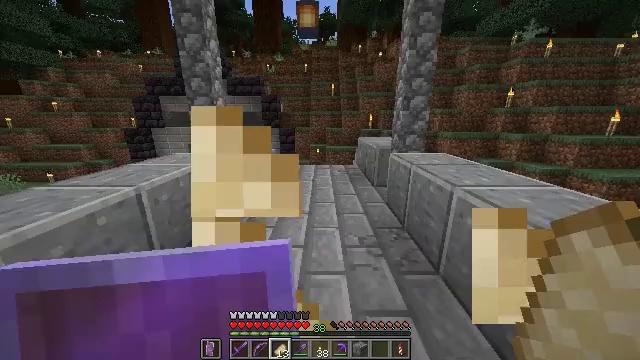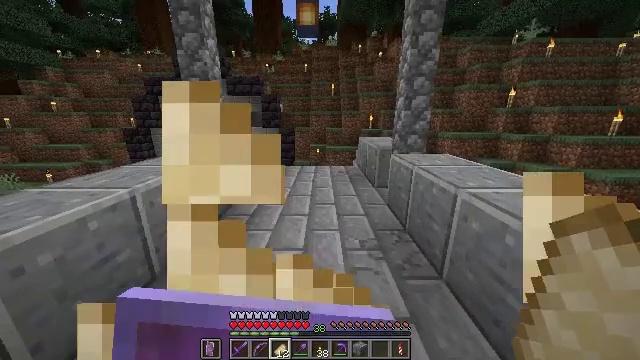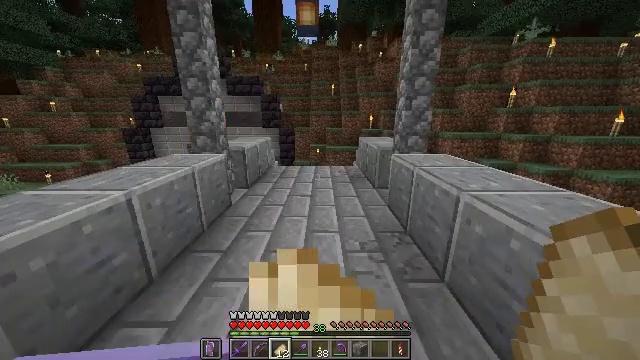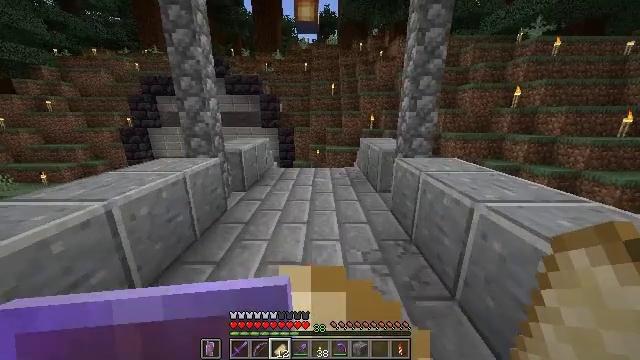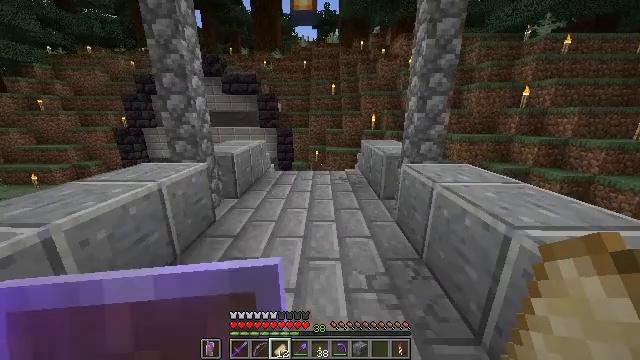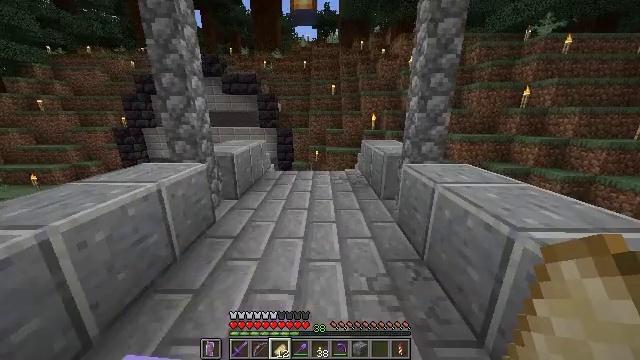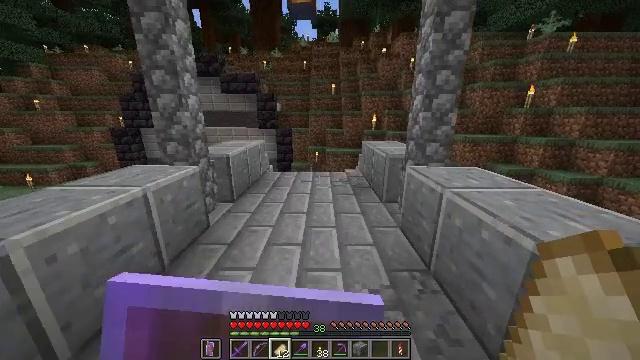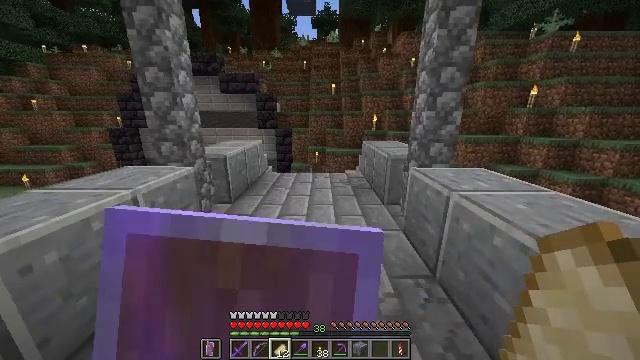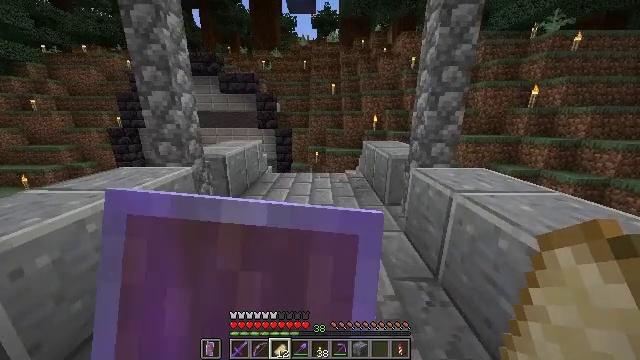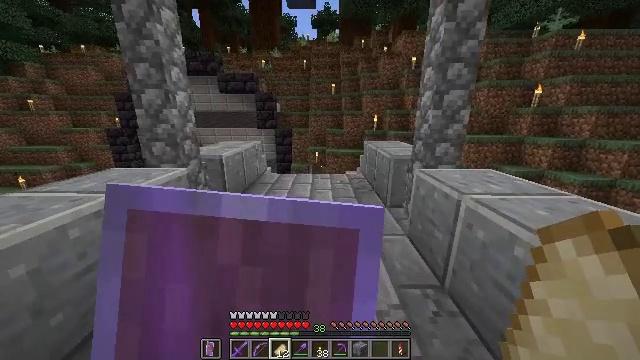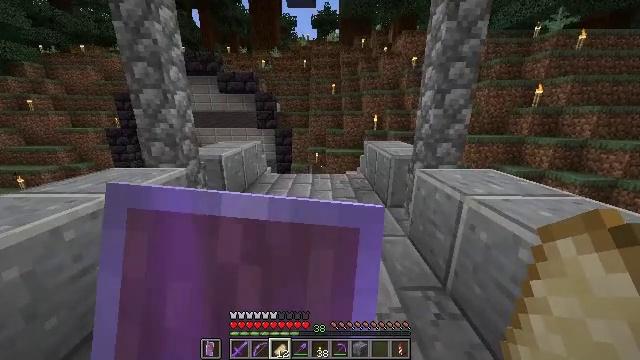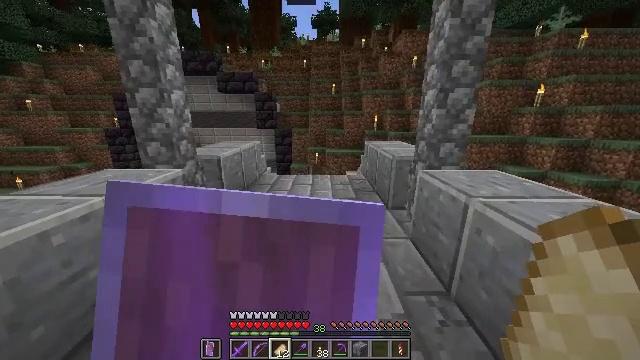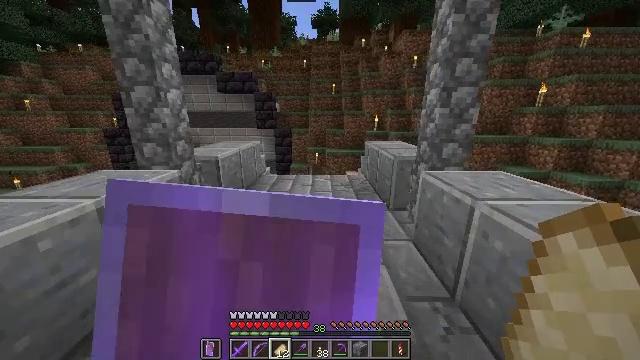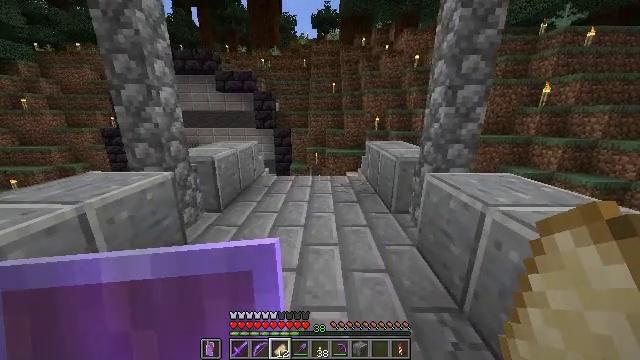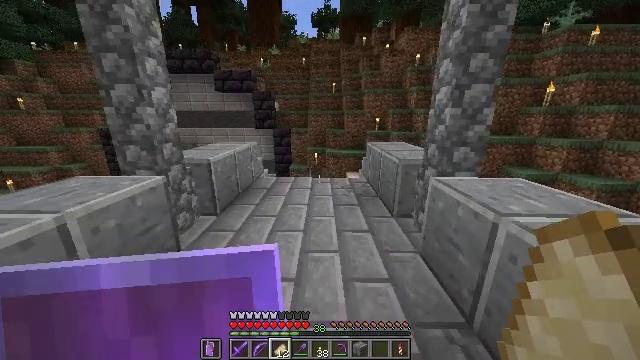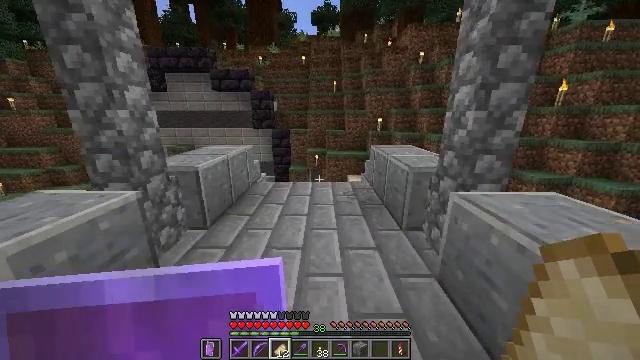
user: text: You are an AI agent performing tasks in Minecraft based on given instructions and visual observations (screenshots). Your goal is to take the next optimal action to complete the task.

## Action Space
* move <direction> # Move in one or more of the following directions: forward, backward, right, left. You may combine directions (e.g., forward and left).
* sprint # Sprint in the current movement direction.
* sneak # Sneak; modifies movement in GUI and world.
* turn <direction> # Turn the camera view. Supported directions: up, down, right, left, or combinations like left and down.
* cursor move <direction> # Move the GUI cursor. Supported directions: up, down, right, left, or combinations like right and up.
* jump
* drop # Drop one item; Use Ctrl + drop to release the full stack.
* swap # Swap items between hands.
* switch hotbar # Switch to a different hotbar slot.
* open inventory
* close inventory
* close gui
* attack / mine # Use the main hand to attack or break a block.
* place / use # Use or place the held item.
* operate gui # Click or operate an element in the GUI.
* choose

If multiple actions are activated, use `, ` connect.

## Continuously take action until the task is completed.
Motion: motion action
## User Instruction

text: Use stone to craft stone stairs.
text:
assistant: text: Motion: move forward, sprint, use / place
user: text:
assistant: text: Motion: move forward, sprint, use / place
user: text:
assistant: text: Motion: move forward, sprint, use / place
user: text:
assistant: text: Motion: move forward, sprint, use / place
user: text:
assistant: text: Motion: move forward, sprint, use / place
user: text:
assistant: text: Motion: move forward, sprint, use / place
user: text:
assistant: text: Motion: move forward, sprint, use / place
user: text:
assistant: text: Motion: move forward, sprint, use / place
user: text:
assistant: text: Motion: move forward, sprint, use / place
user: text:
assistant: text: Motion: move forward, sprint, use / place
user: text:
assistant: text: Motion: move forward, sprint, use / place
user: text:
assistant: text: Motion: move forward, sprint, use / place
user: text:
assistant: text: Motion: move forward
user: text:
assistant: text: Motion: move forward
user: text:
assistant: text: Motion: move forward
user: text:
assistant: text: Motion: move forward, turn left and down
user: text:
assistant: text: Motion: move forward
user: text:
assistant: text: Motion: move forward, turn left and down
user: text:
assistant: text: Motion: move forward, turn down
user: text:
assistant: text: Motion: move forward, turn down
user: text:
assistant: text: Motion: move forward
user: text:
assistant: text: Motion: move forward
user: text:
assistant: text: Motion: move forward, turn left and down
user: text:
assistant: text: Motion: move forward, turn down
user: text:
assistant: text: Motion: move forward
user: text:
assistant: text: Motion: move forward
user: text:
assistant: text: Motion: move forward
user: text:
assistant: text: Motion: move forward
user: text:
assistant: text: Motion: move forward, turn left and down
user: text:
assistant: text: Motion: move forward